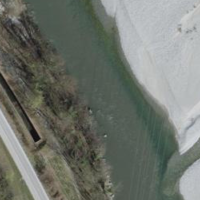
EUNIS habitat code: 57
Species observed at this site:
Cornus sanguinea